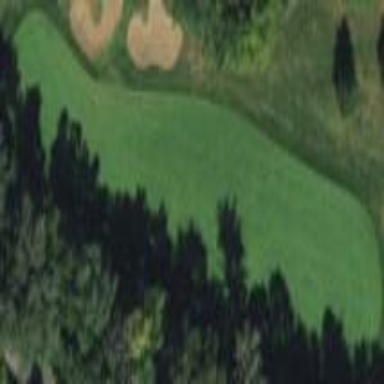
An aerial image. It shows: Golf fairway surrounded by grass.